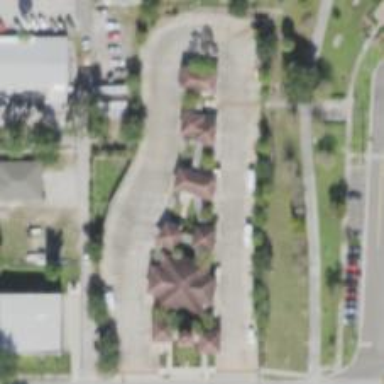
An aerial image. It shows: Building.